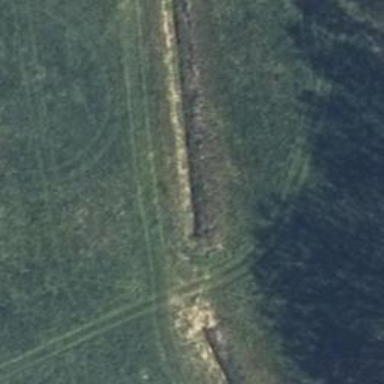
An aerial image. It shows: Grass track with grade5 tracktype.